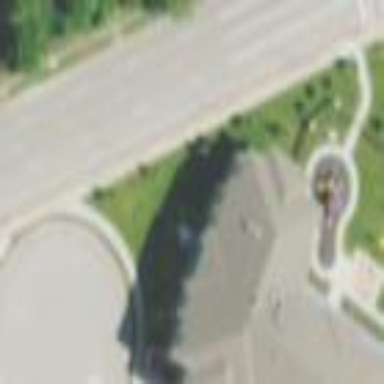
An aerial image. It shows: Pedestrian road.